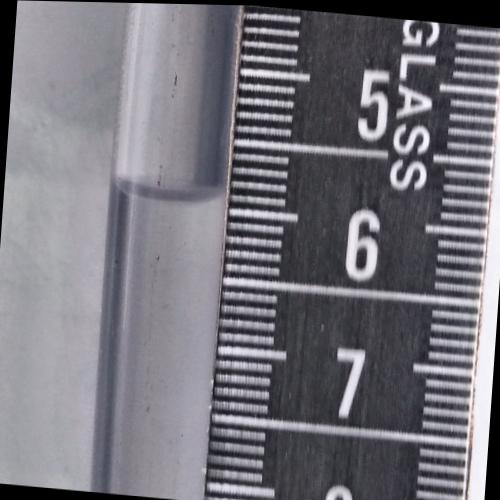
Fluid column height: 5.9 cm